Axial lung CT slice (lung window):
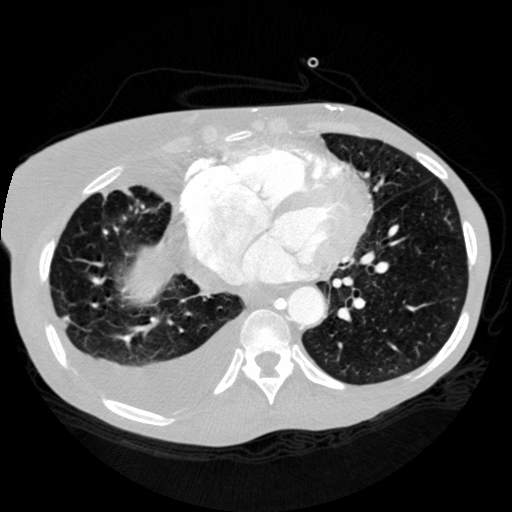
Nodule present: no